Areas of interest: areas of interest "Scientific Research Institution"
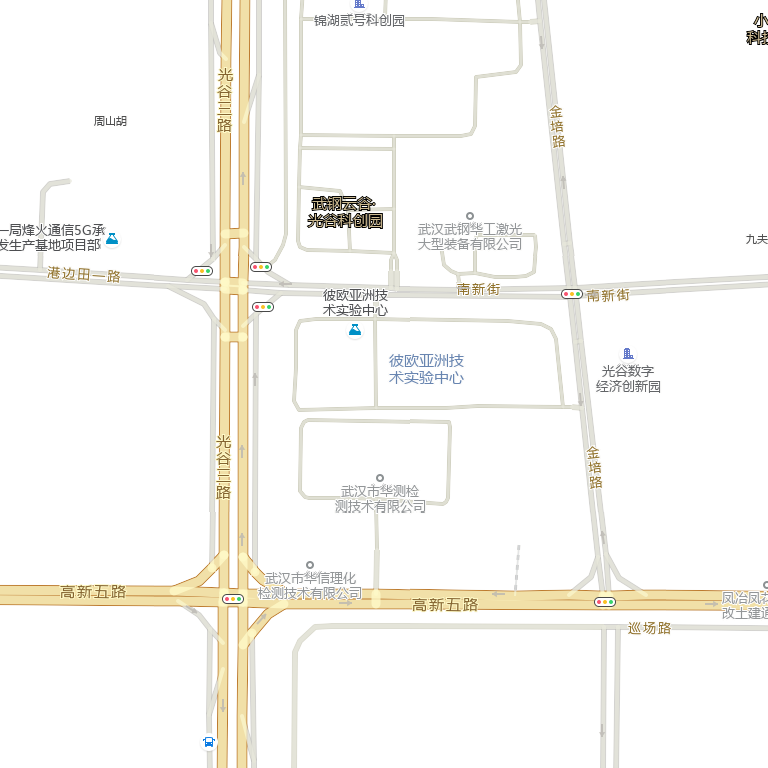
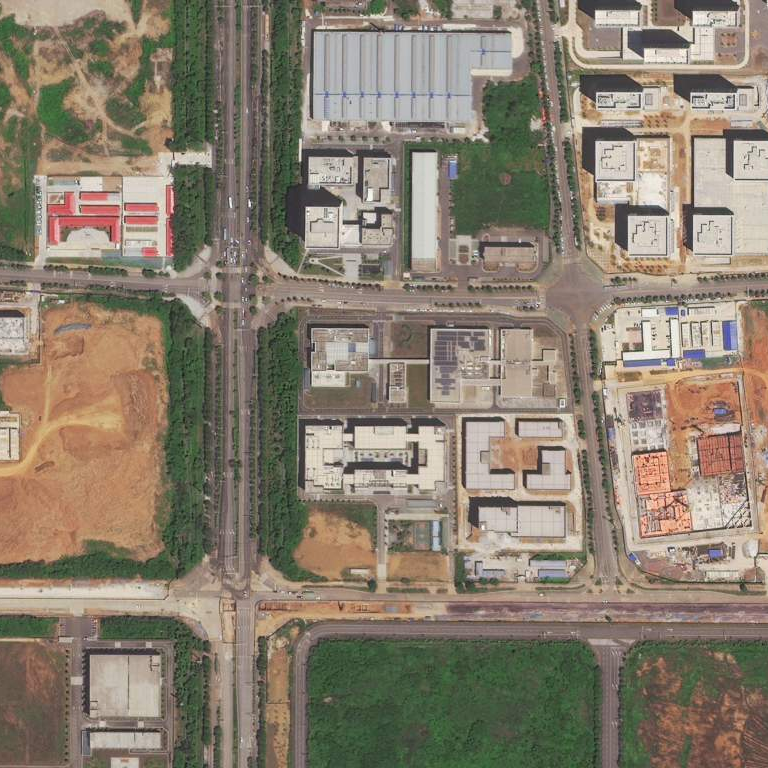